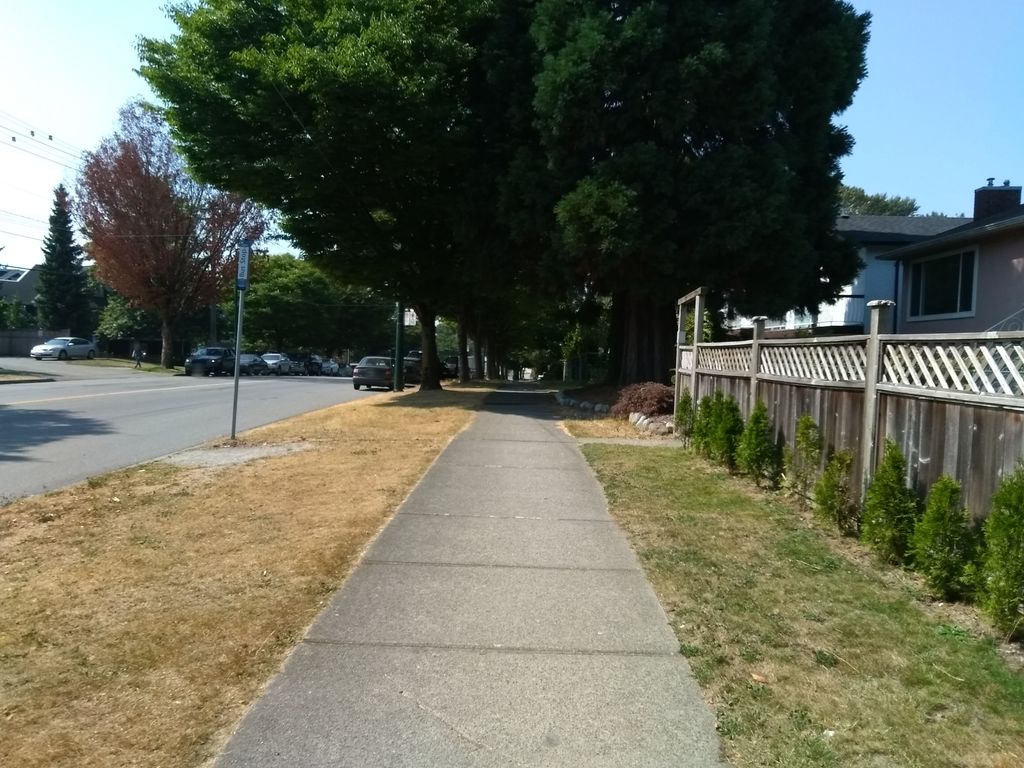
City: vancouver